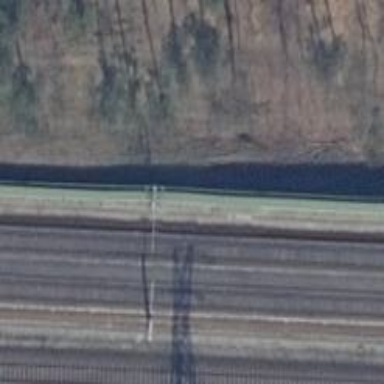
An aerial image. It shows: Railway signal with block marker type for train protection. Catenary masts are present along the railway signal.